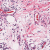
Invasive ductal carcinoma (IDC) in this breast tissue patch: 0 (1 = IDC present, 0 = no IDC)